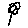
Label: flower